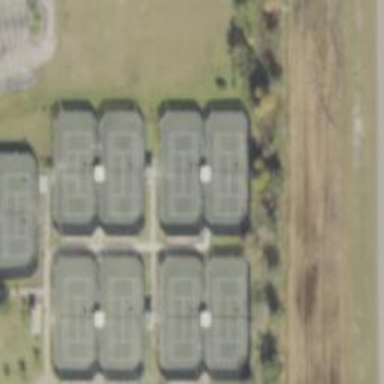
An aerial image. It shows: Asphalt tennis court on pitch.